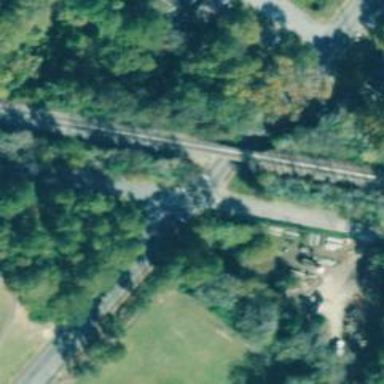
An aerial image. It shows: Railway bridge.